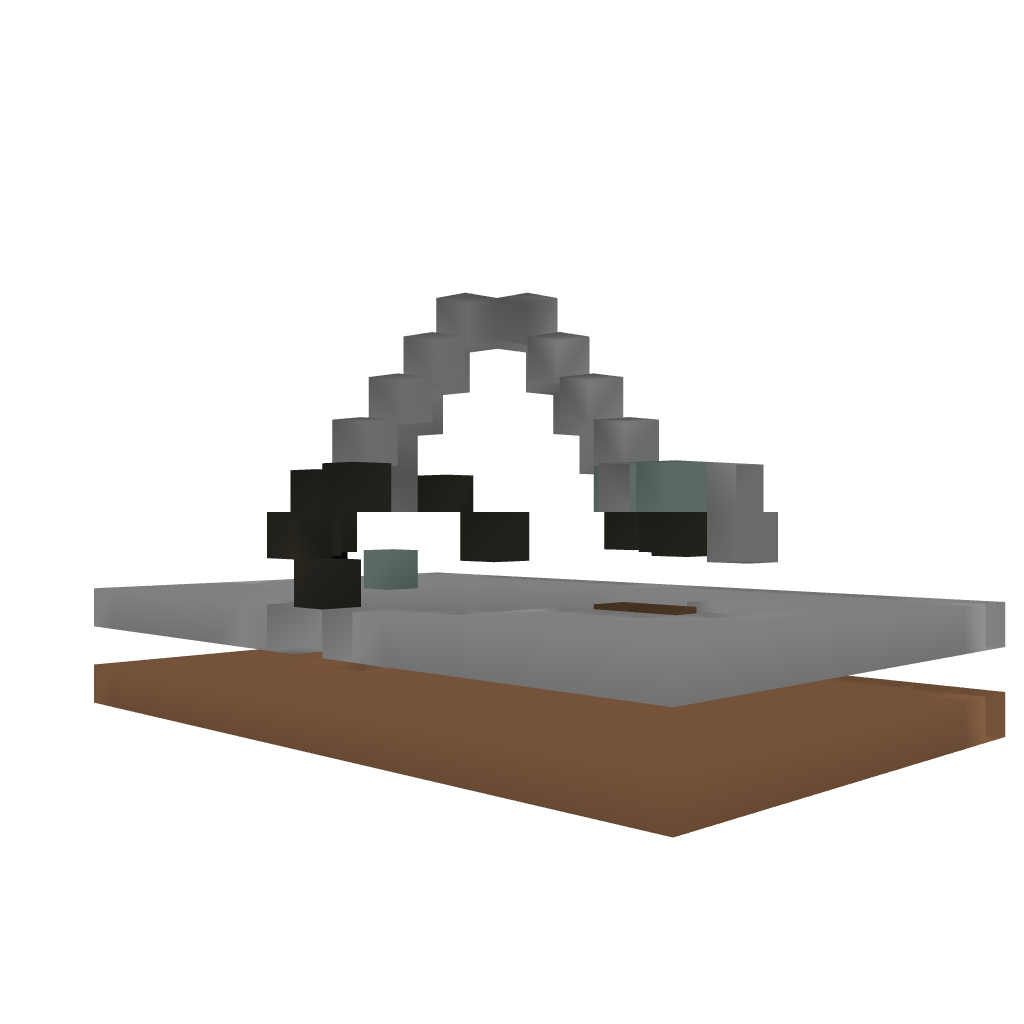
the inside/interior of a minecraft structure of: Lost Temple [Small]